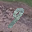
Label: 9